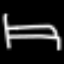
Label: bed